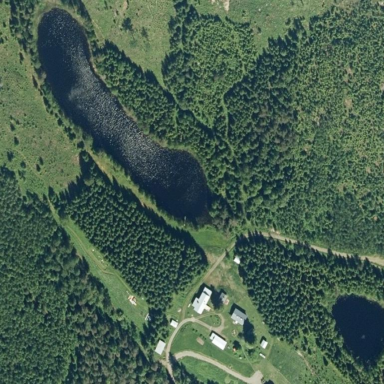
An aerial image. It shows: Beautiful lake surrounded by nature.